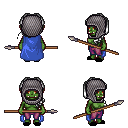
a pixel art fantasy rpg character, female body template, orc, green skin, blue cape, magenta pants, white princess hairstyle, chain hood, black slippers, spear, four views (front, back, left, right), 2x2 character sprite sheet, small pixel art, hard edges, no anti-aliasing